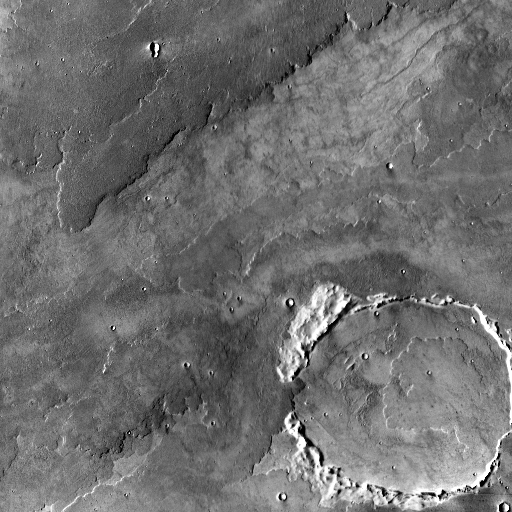
Crater classes present: Background, Other, Buried